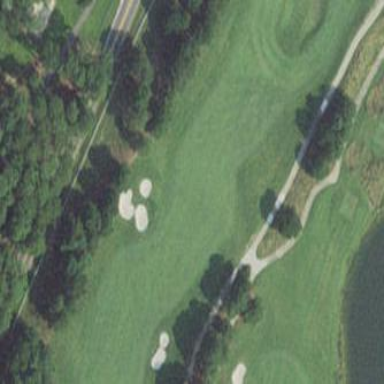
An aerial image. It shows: Golf fairway surrounded by grass.